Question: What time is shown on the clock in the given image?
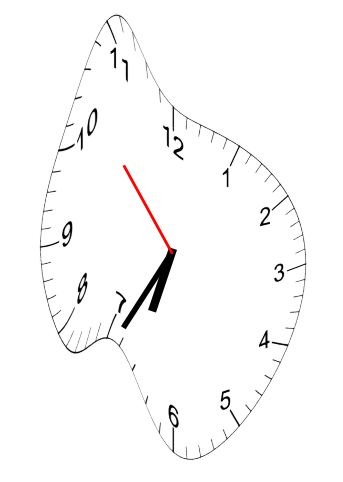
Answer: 06:34:53